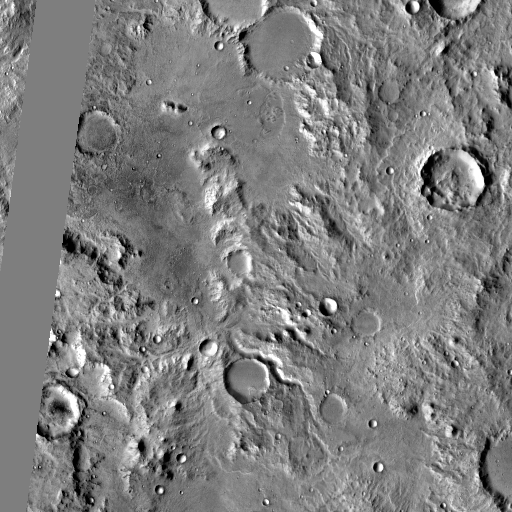
Crater classes present: Background, Other, Layered, Buried